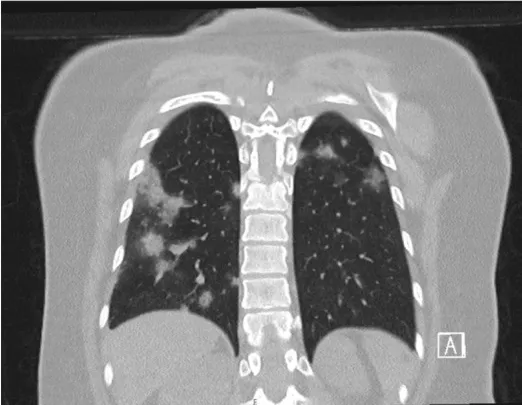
Day 34. Showing COVID-19 pneumonia.
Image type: radiology (ct)